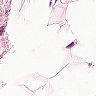
Metastatic tissue present: no